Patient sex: M
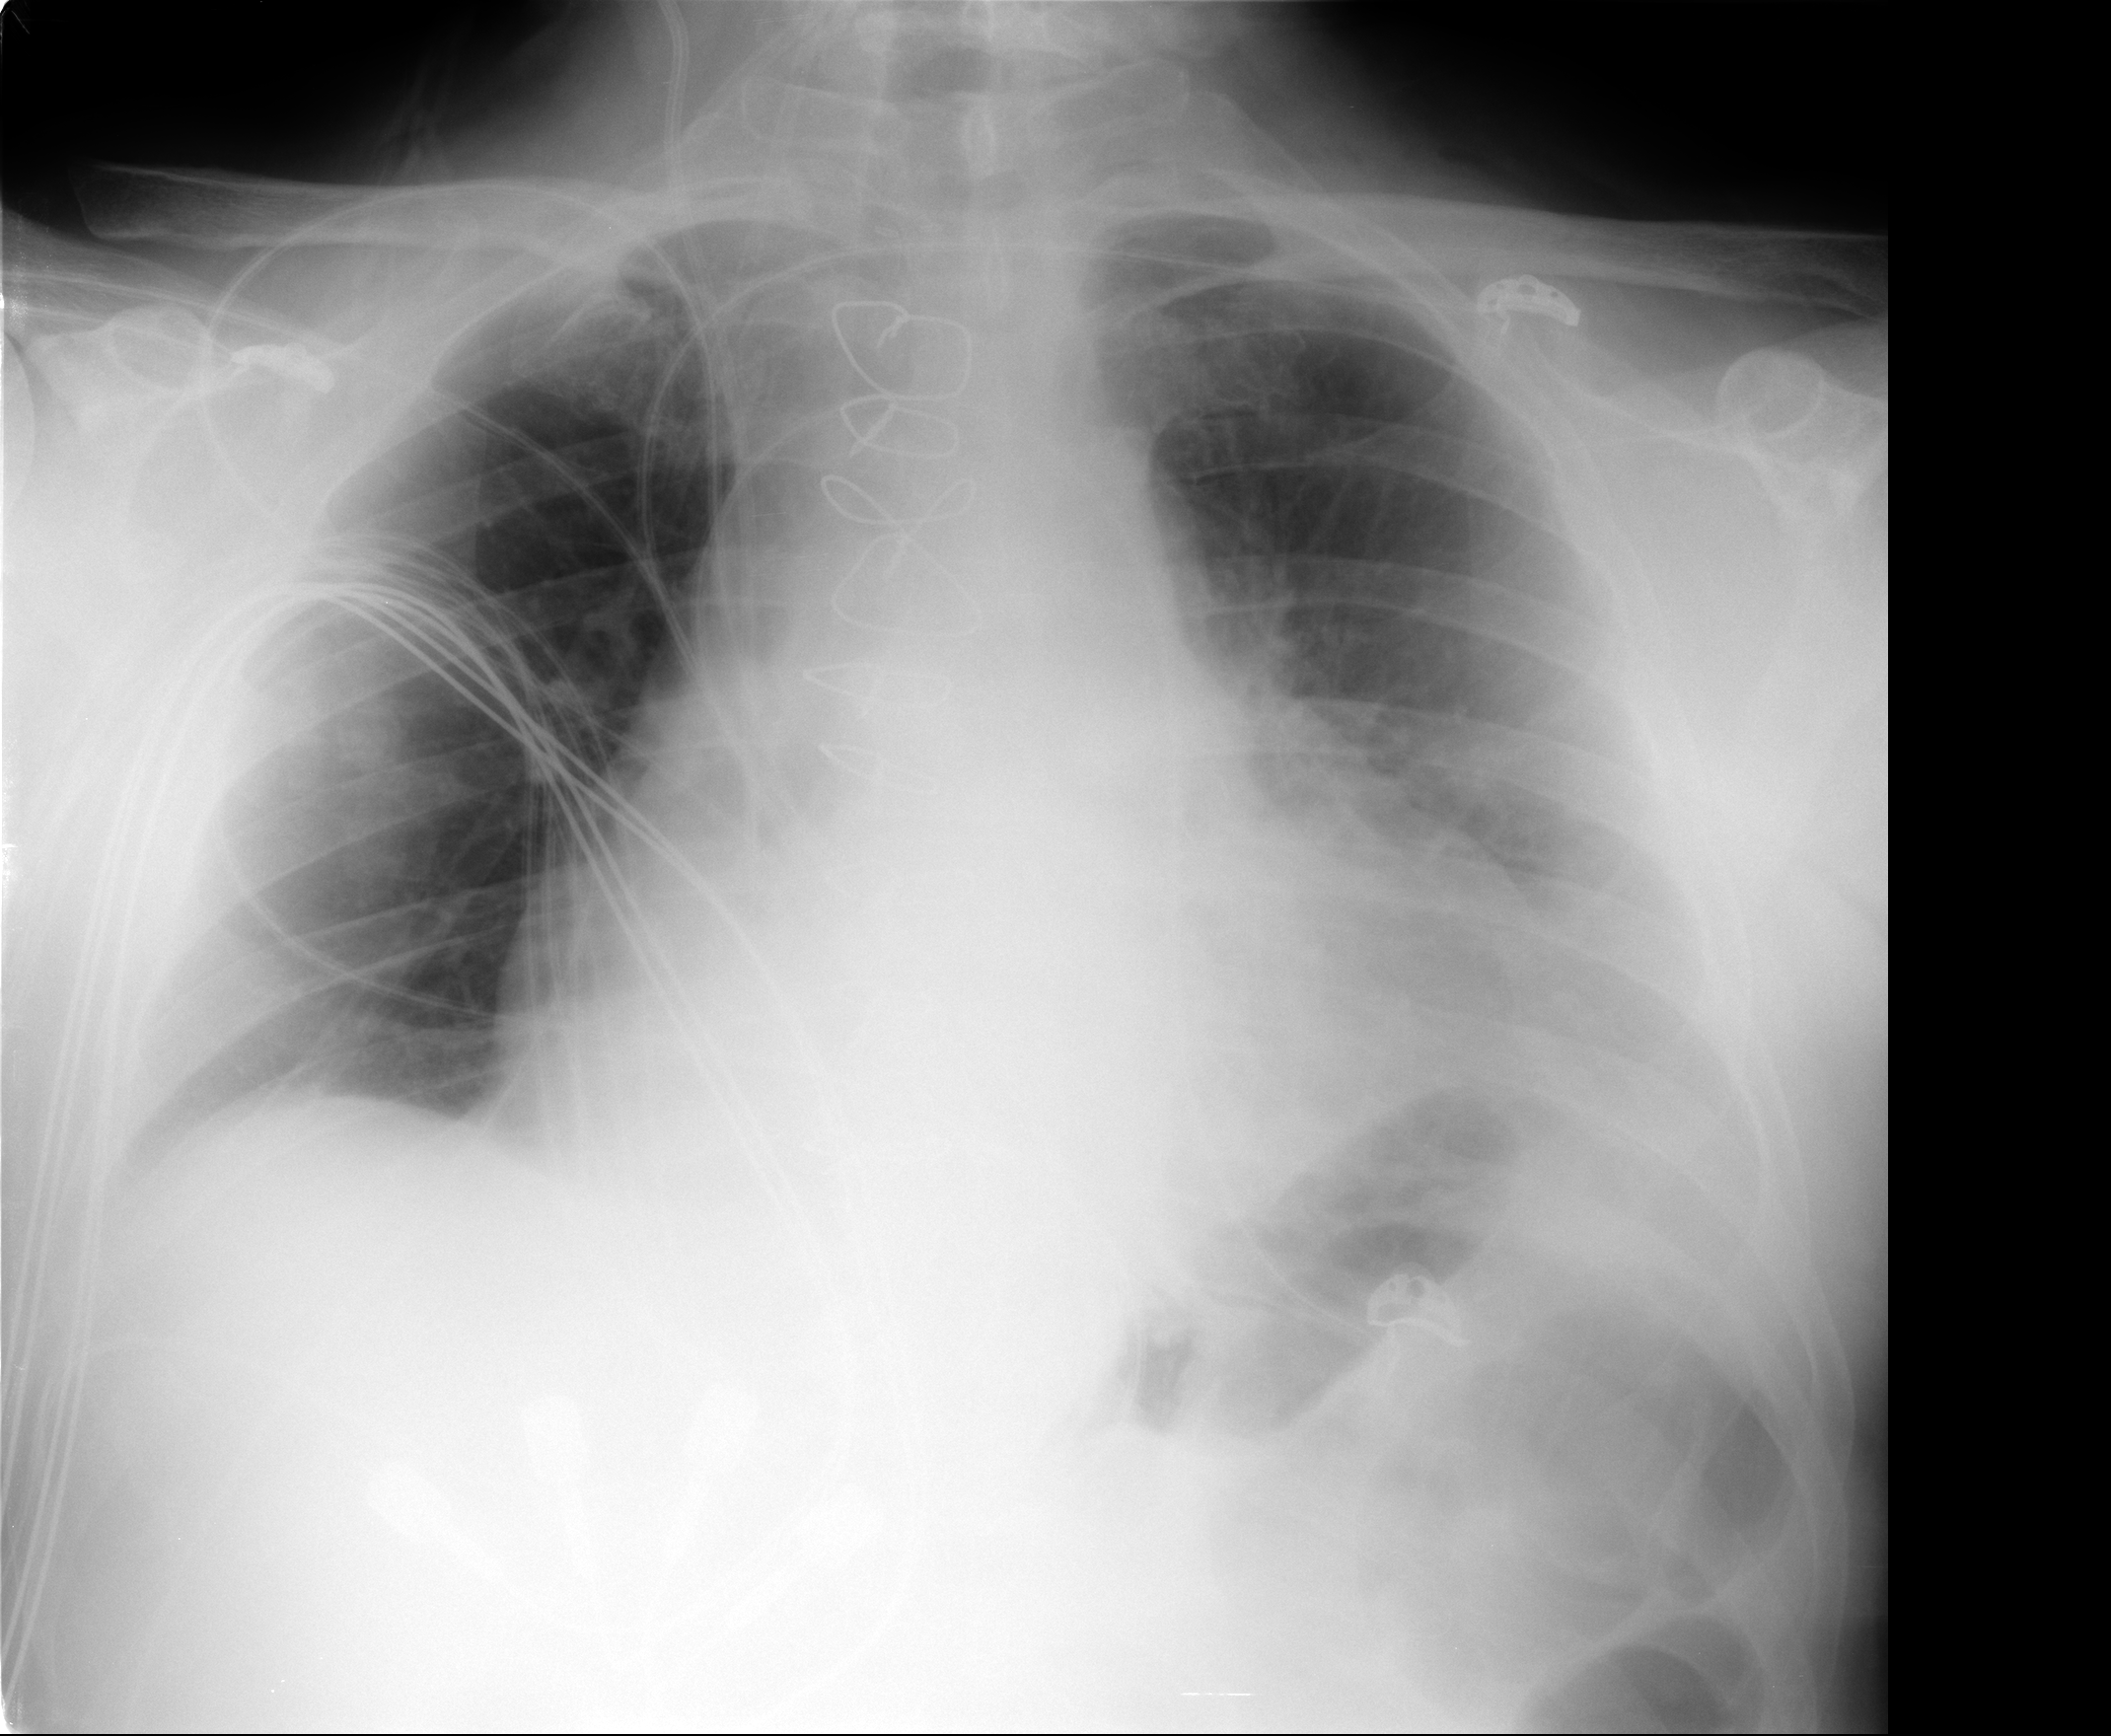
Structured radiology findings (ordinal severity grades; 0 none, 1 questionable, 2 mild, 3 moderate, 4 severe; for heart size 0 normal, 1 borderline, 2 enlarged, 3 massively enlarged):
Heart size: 2
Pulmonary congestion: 1
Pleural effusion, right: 0
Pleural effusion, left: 1
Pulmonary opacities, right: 0
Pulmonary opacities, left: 0
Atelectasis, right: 0
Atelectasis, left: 2